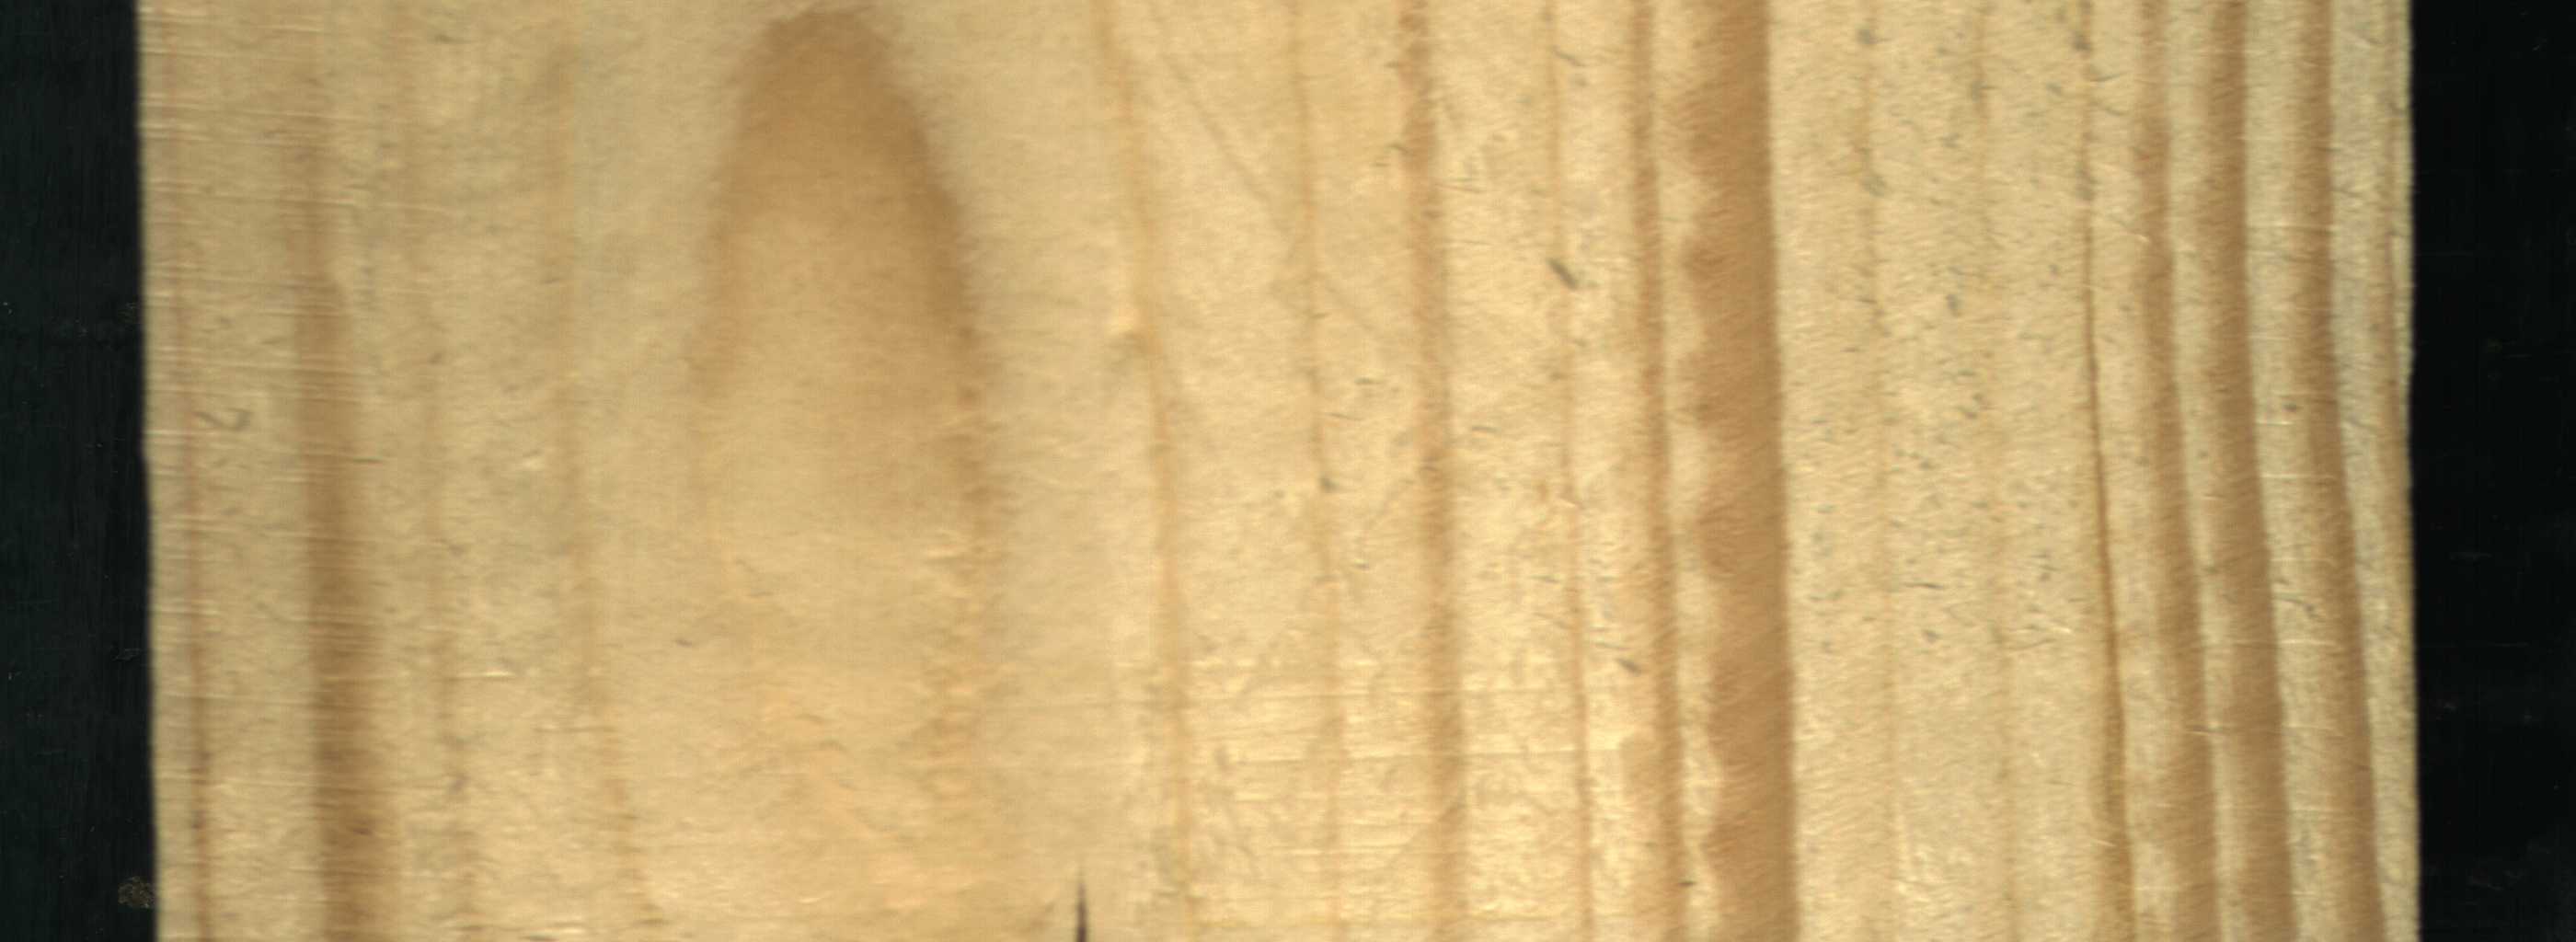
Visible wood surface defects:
resin